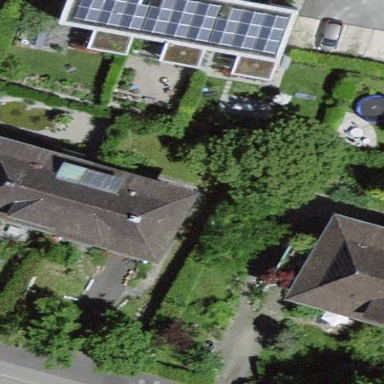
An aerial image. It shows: Terrace building with hipped roof shape.